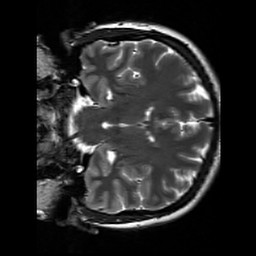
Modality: T2w
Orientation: coronal
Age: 34
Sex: female
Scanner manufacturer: siemens
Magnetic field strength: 3 T
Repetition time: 7 s
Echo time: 0.09 s